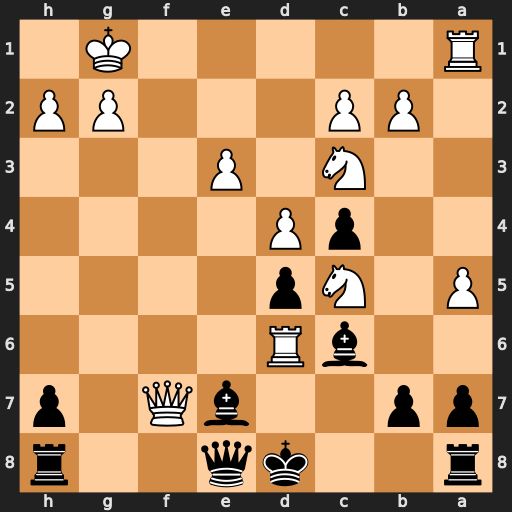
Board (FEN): r2kq2r/pp2bQ1p/2bR4/P1Np4/2pP4/2N1P3/1PP3PP/R5K1
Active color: b
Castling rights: -
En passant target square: -
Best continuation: Bxd6 Nxb7+ Bxb7